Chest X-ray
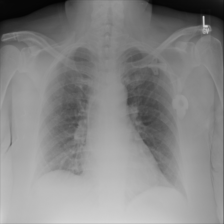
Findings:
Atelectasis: negative
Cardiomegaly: negative
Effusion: negative
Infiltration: negative
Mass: negative
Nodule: negative
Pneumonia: negative
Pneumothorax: negative
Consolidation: negative
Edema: negative
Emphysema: negative
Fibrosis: negative
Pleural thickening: negative
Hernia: negative